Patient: sex M, age 60
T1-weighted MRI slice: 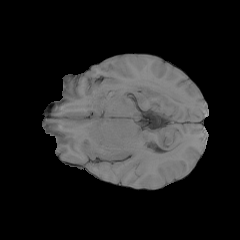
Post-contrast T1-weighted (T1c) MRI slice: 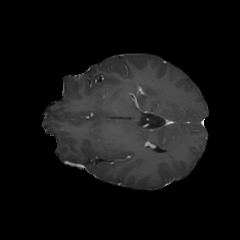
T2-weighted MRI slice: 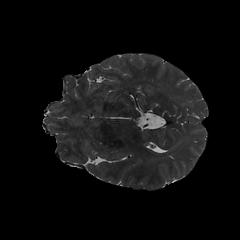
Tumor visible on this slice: no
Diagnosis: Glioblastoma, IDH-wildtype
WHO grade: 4